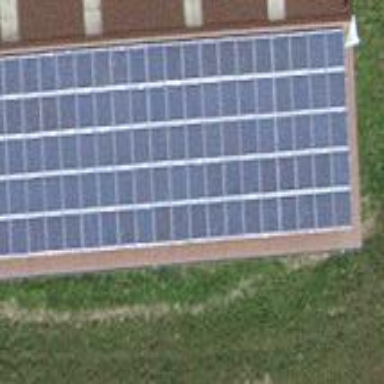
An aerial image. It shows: Small solar photovoltaic panel used as generator to produce electricity.